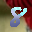
Label: 8